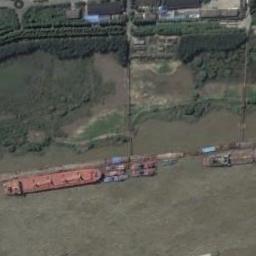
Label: ship